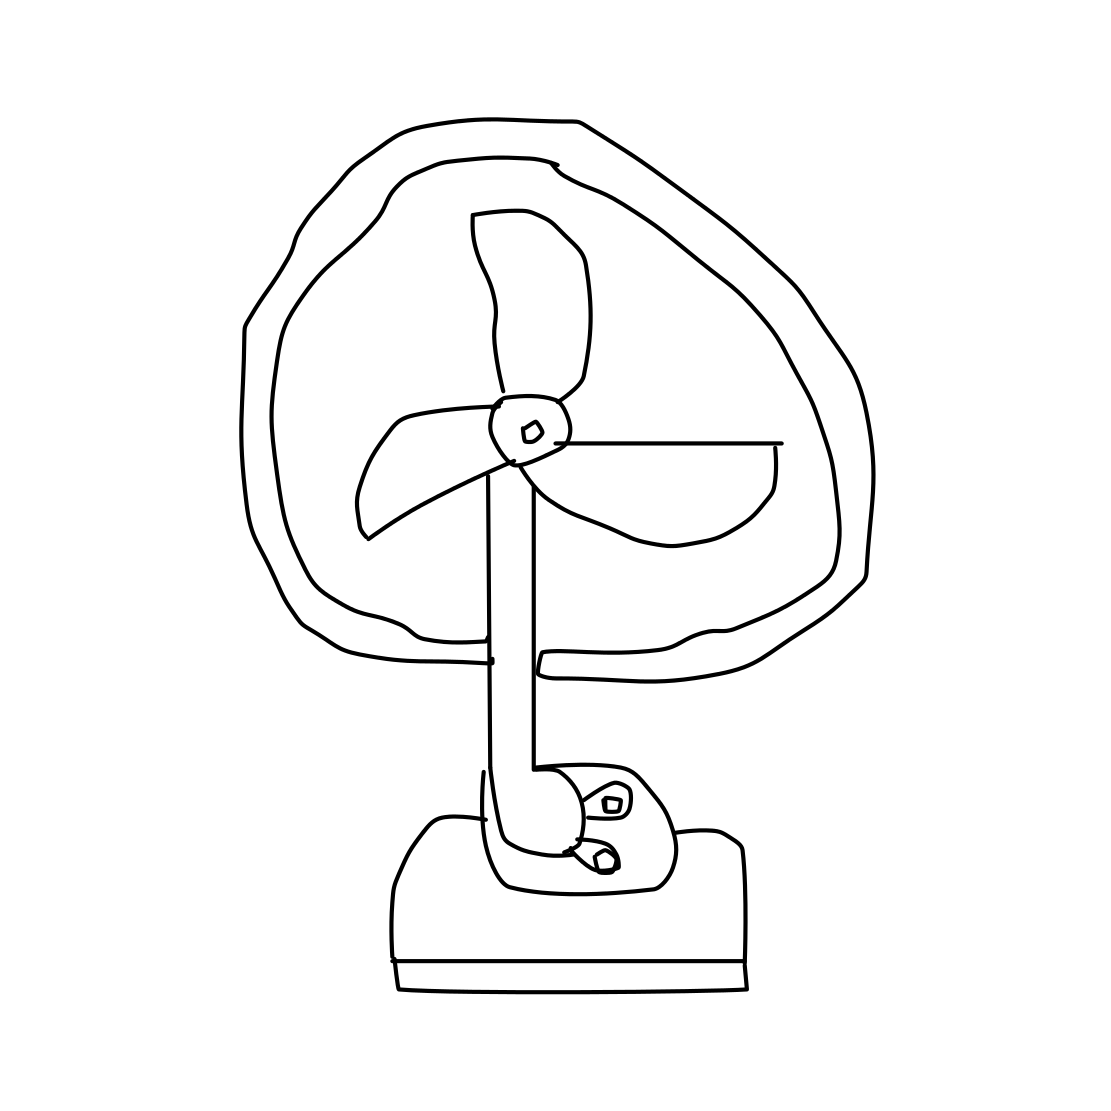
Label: fan